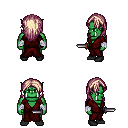
a pixel art fantasy rpg character, male body template, orc, green skin, red robe, white pants, white blonde long hairstyle, white cloth bandages, black shoes, dagger, four views (front, back, left, right), 2x2 character sprite sheet, small pixel art, hard edges, no anti-aliasing